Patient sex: M
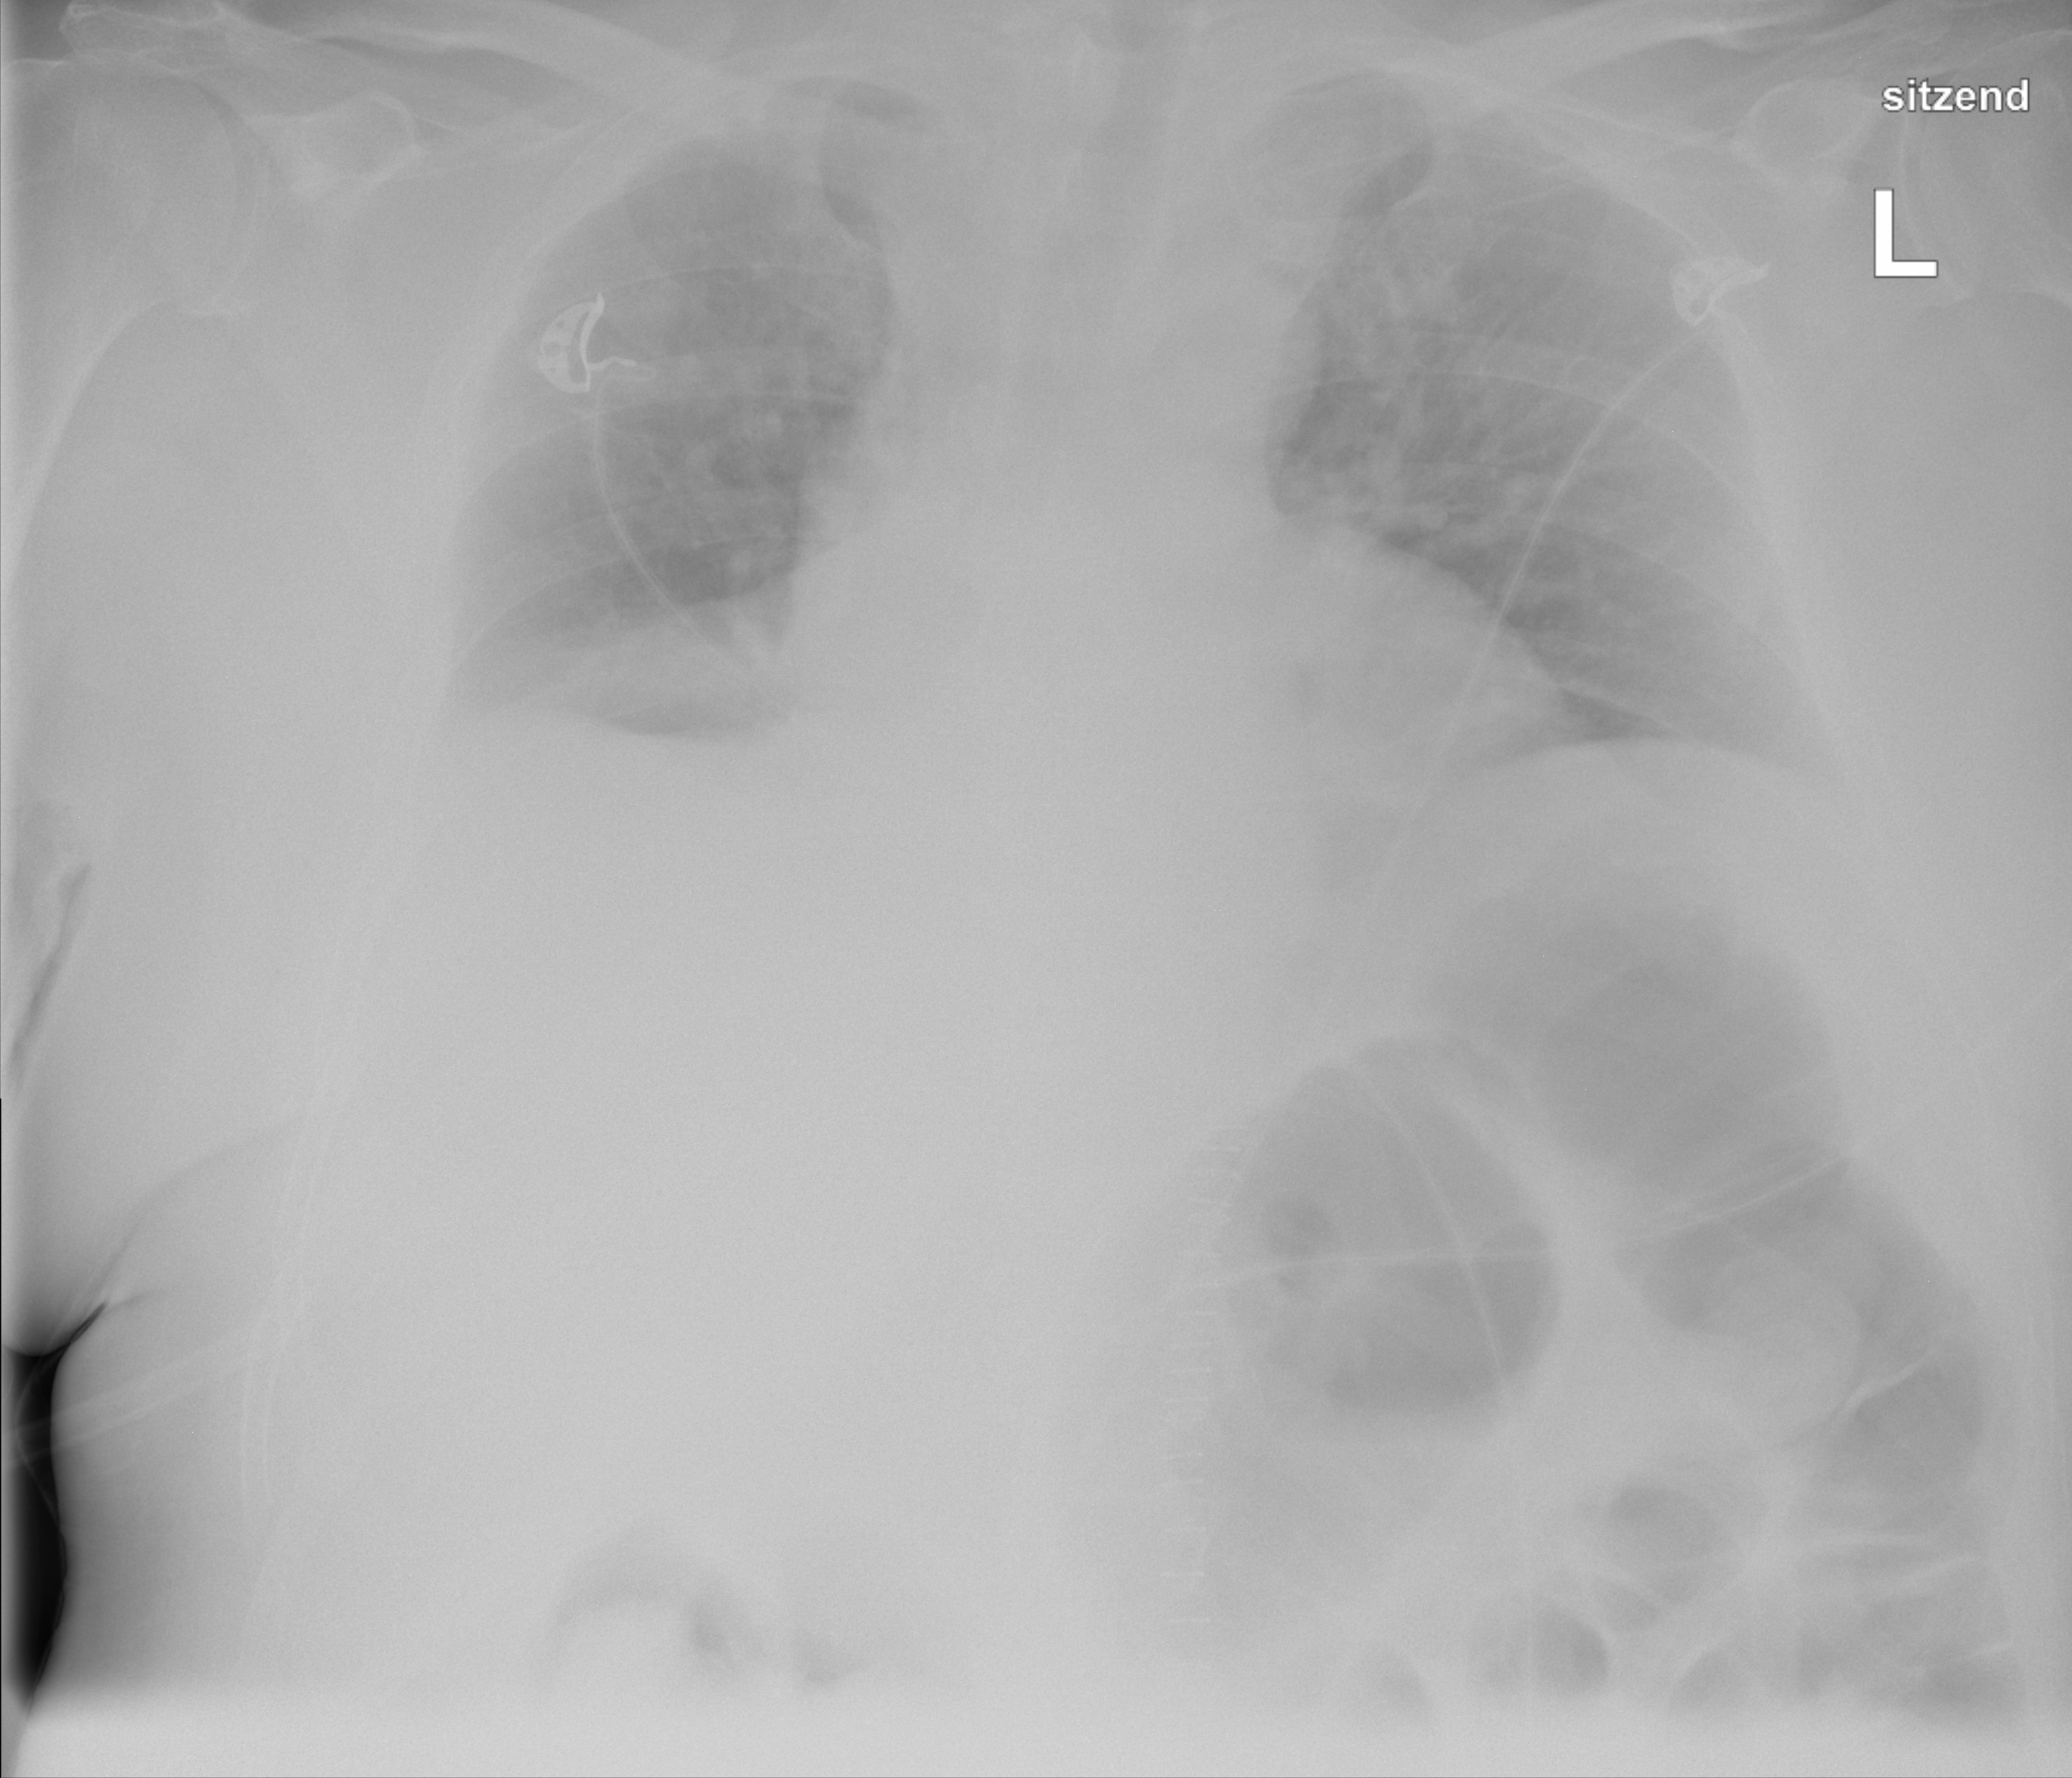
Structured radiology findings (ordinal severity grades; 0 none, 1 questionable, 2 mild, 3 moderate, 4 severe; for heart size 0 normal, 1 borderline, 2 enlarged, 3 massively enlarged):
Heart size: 0
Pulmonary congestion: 0
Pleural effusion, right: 2
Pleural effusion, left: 0
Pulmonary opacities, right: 1
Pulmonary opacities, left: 0
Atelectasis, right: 3
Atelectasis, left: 0